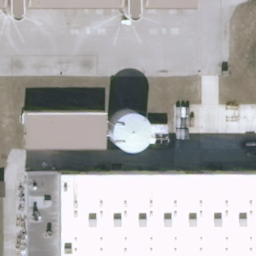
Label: storagetanks